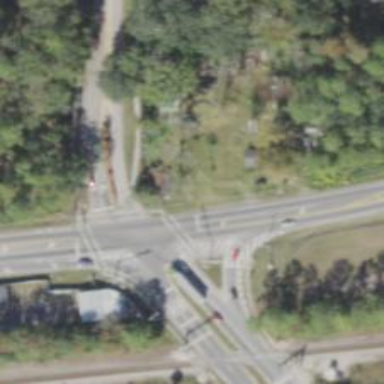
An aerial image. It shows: Marked road crossing.